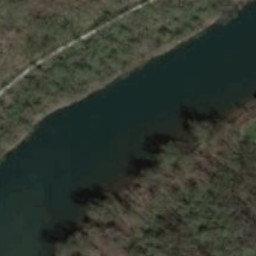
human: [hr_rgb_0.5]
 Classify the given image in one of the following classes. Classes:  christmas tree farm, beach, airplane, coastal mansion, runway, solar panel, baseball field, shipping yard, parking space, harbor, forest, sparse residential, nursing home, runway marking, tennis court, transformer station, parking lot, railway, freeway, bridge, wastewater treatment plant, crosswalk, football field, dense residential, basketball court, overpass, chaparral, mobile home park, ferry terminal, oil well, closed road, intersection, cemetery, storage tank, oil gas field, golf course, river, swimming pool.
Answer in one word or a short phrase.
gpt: river